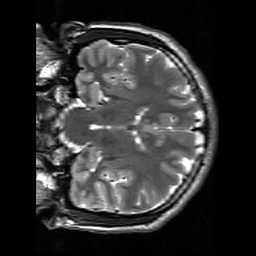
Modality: T2w
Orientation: coronal
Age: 19
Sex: male
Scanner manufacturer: siemens
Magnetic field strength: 3 T
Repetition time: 7 s
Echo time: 0.09 s